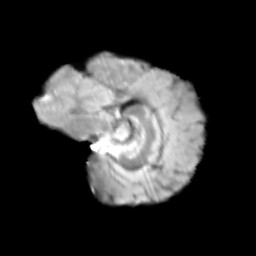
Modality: T2w
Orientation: sagittal
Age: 11
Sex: male
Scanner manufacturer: siemens
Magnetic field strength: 3 T
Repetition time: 3.8 s
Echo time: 0.07 s